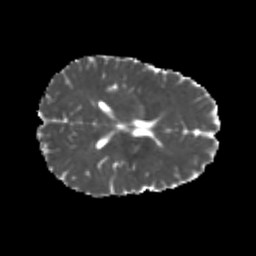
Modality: MD
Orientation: axial
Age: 20
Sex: male
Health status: healthy
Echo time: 0.074 s